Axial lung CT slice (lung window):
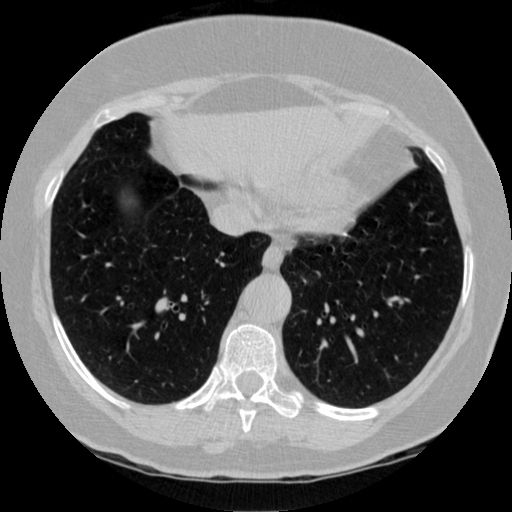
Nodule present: no